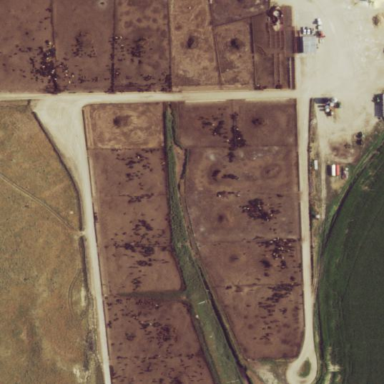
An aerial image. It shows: Farmyard dedicated to feedlot farming system.